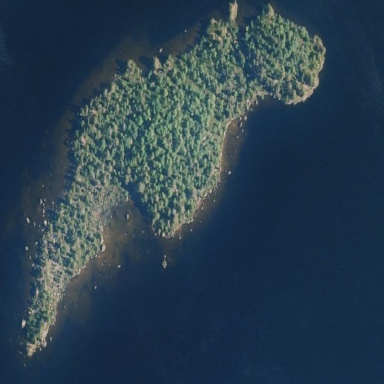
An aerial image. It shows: Islet.